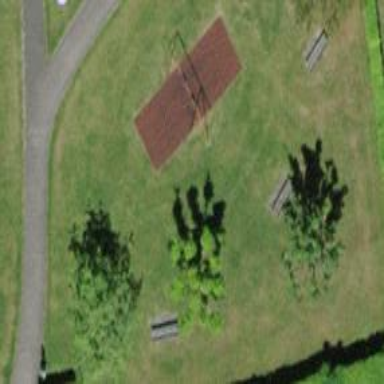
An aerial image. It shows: Playground area for leisure activities on the land.